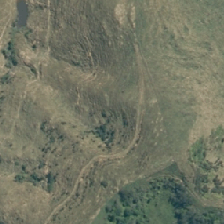
Land cover: low_producing_grassland